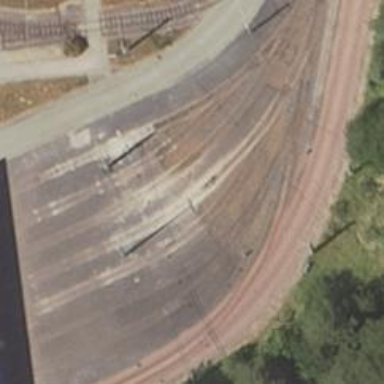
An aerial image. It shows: Tram railway service yard with electrified contact line.